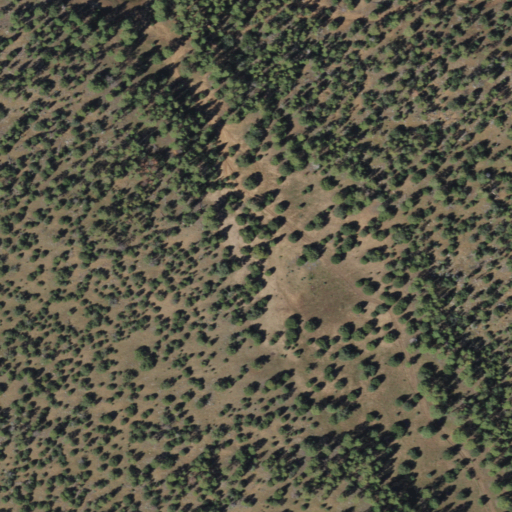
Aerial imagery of mountain in Arizona named Soldier Mesa containing evergreen forest and shrub